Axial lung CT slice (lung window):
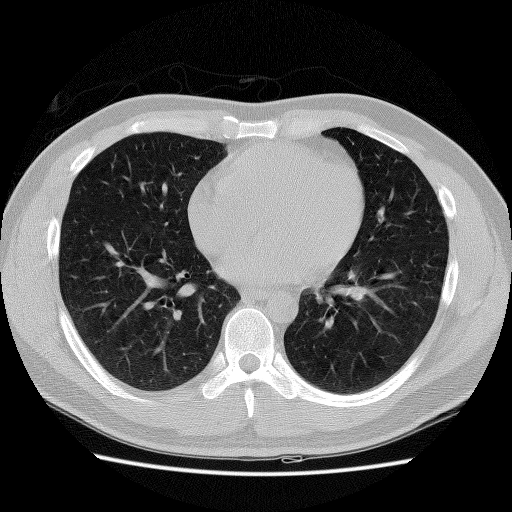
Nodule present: no